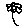
Label: flower